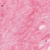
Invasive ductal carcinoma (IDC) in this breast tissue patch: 0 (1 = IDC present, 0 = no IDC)